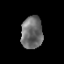
Tissue: prostate
Cell type: Epithelial cells
Senescence score: 0.3212
Nuclear area (px): 679
Mean DAPI intensity: 110.336